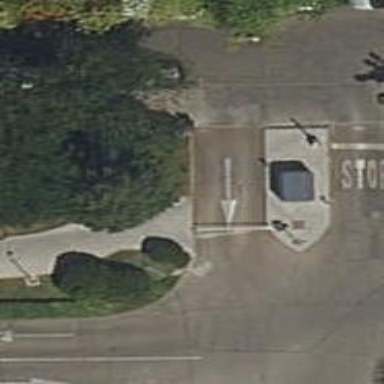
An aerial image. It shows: Lift gate barrier.